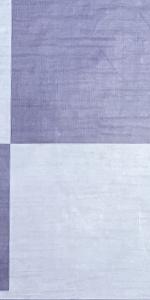
Label: Empty